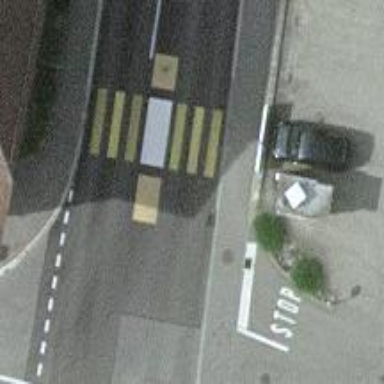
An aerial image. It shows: Uncontrolled crossing with zebra marking and island.